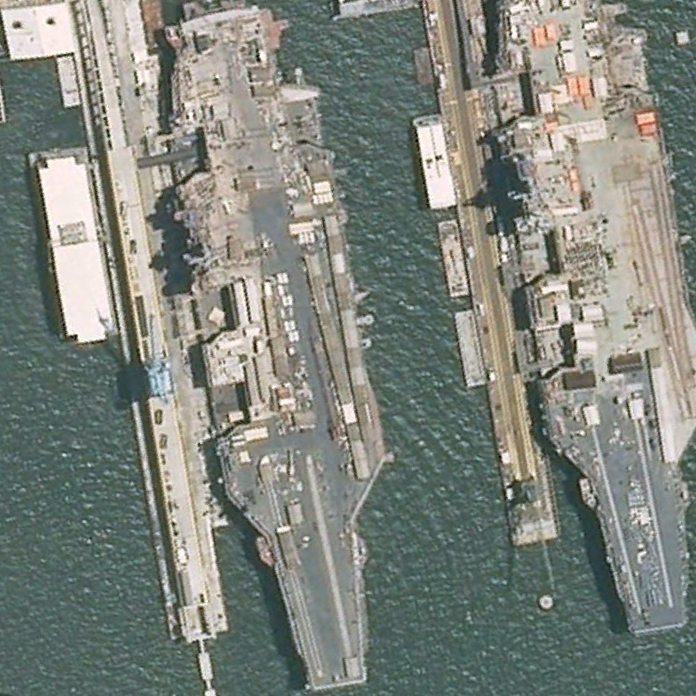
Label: aircraft_carrier